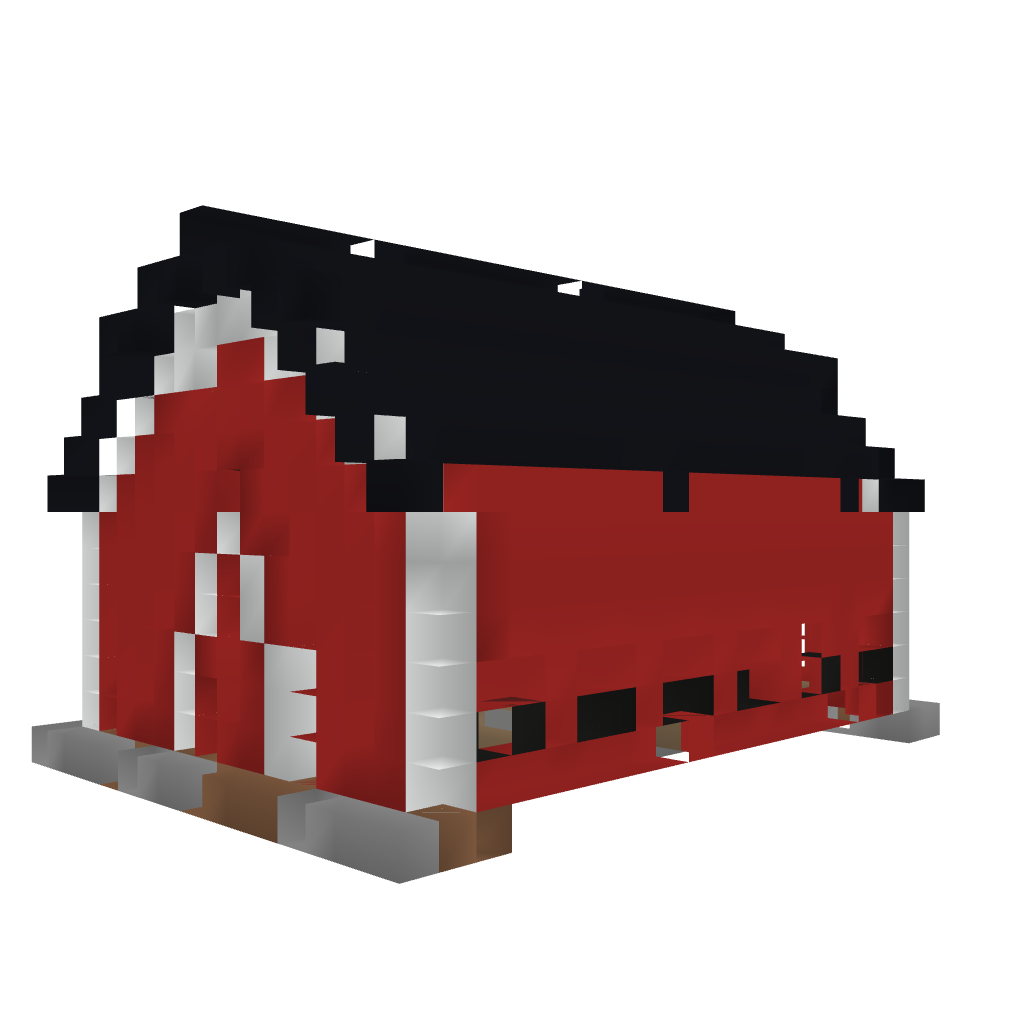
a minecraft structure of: Livestock Barn